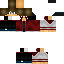
A male human skin with medium skin, wearing brown long hair dressed in a red hoodie and black pants, featuring a closed mouth.